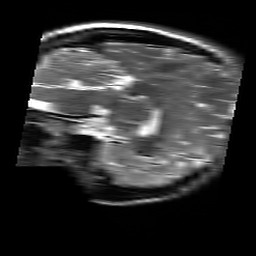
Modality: T2w
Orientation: sagittal
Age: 21
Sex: female
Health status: healthy
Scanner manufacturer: siemens
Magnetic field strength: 3 T
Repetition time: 4.01 s
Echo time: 0.116 s